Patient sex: M
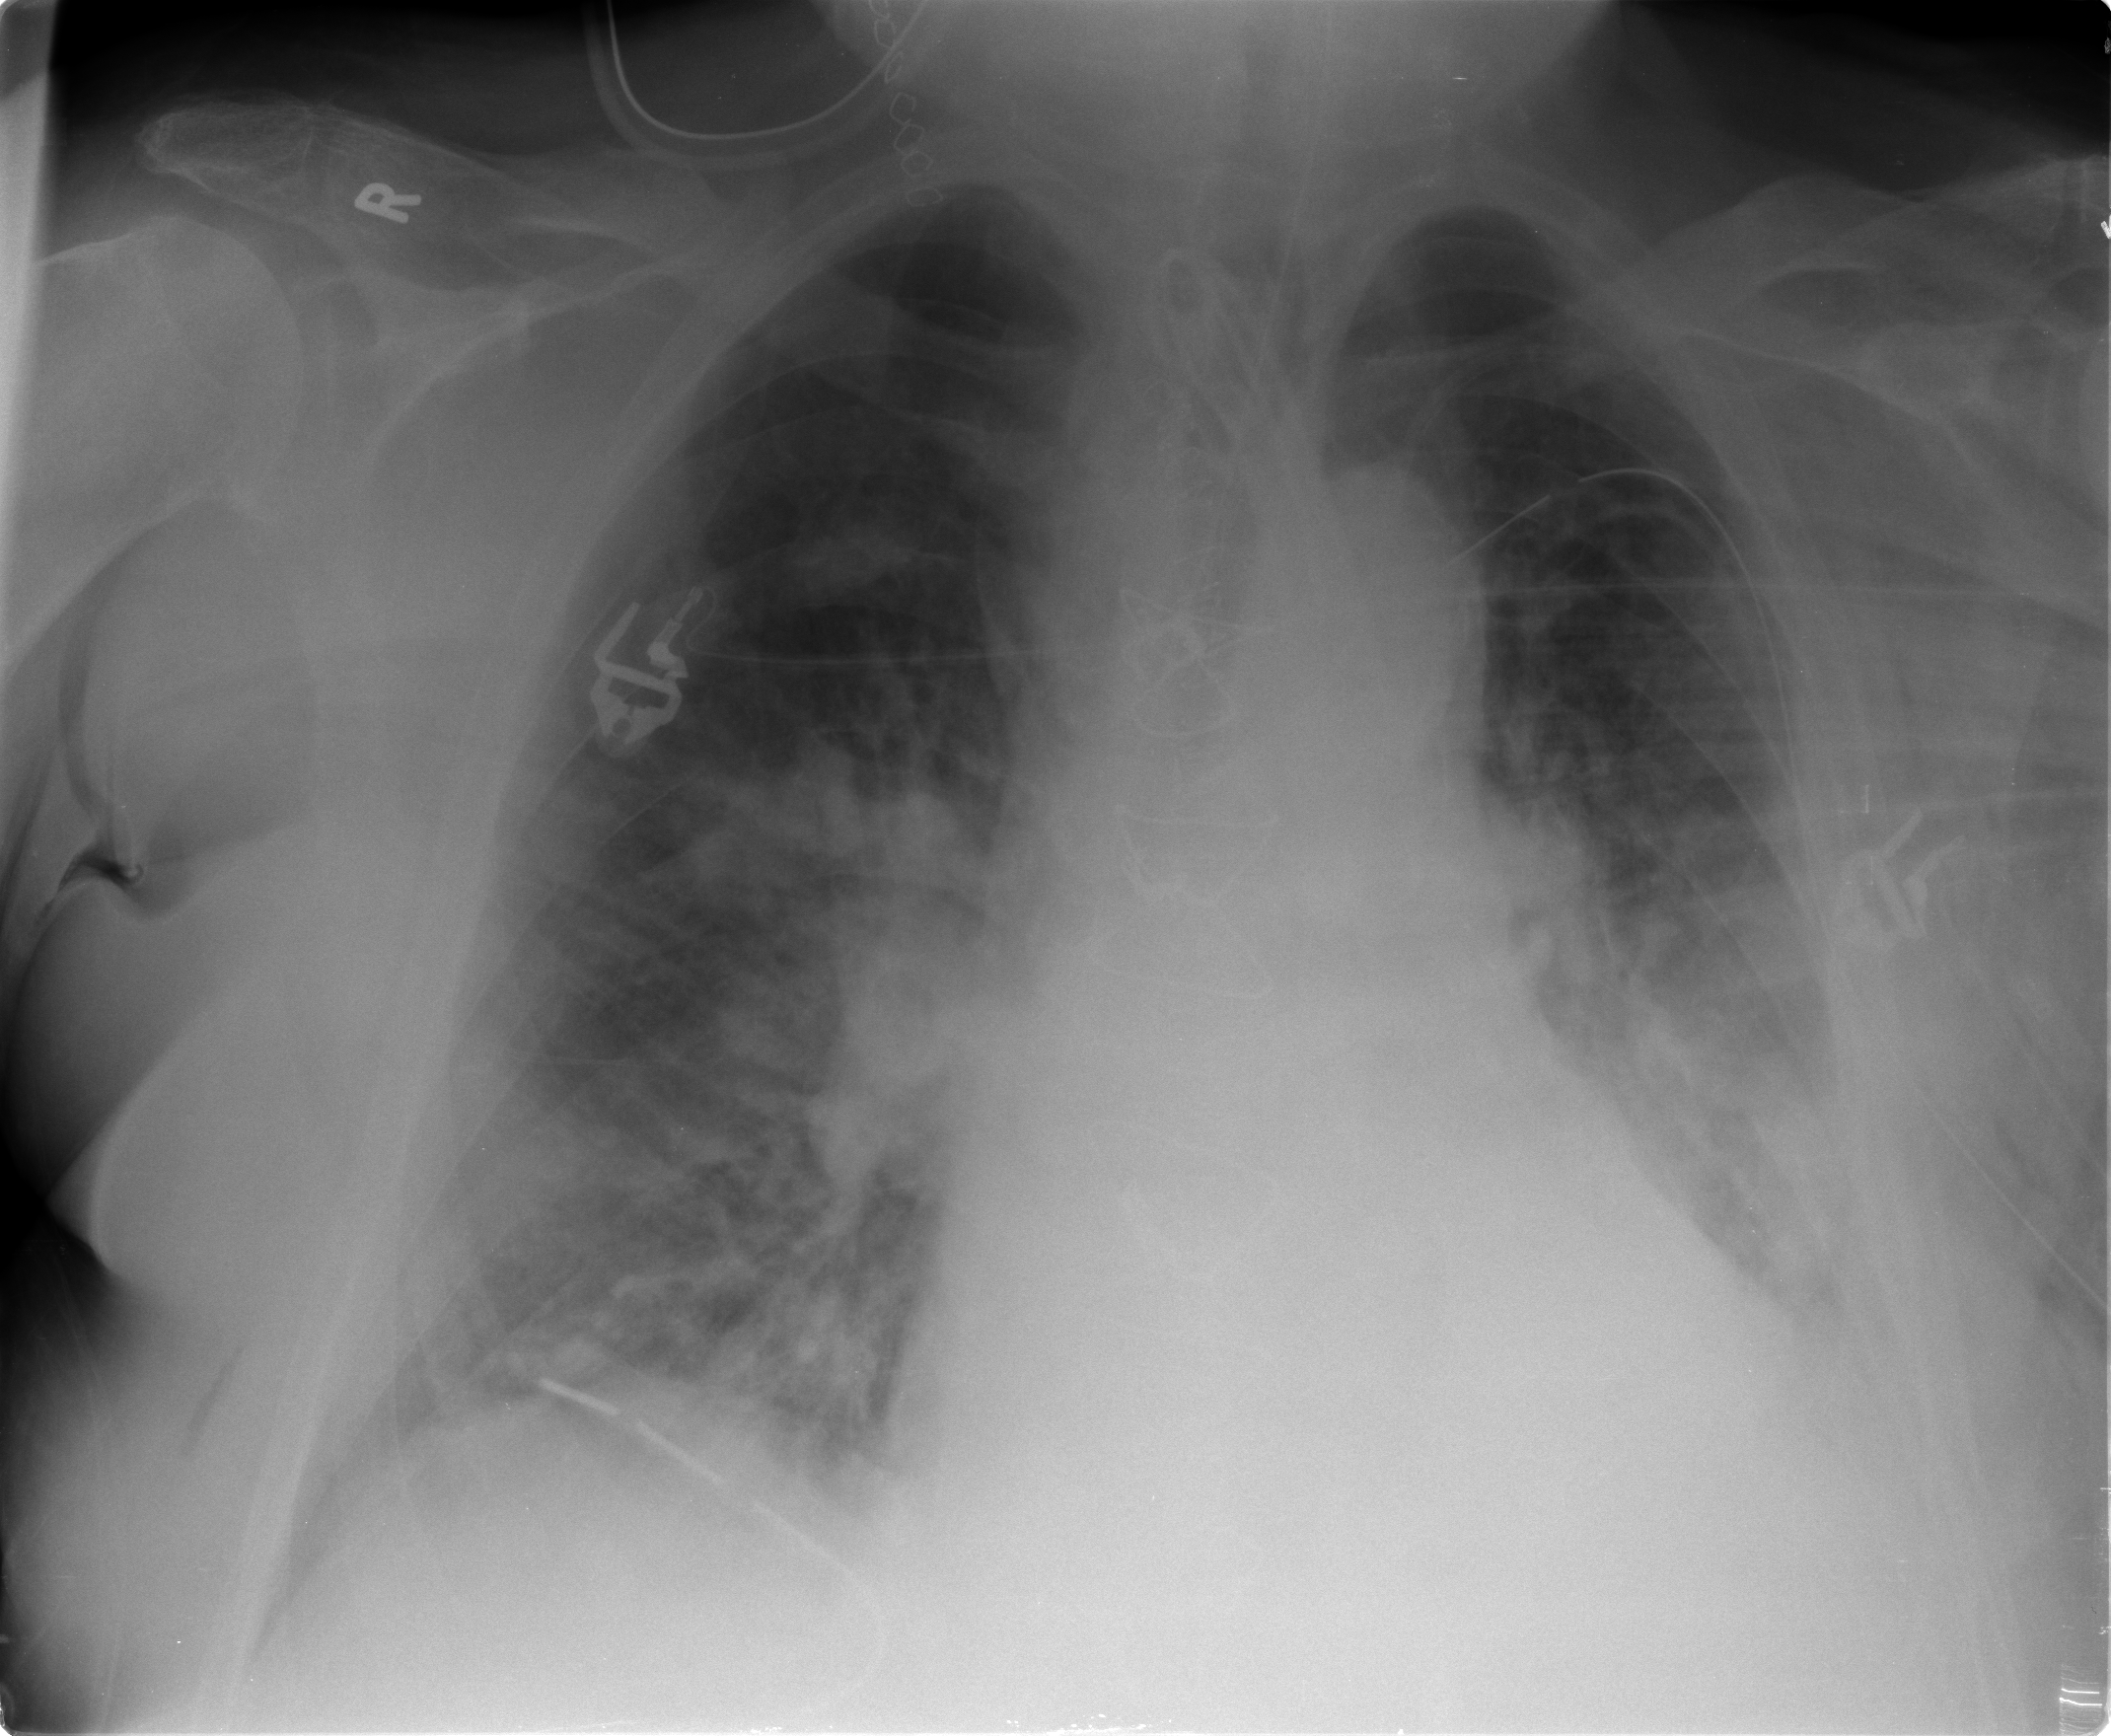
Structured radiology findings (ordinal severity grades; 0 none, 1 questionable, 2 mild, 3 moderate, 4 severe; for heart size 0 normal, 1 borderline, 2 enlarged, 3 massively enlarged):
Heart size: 2
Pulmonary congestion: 3
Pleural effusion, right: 0
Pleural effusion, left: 2
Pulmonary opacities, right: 2
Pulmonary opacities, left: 2
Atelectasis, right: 2
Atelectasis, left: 2